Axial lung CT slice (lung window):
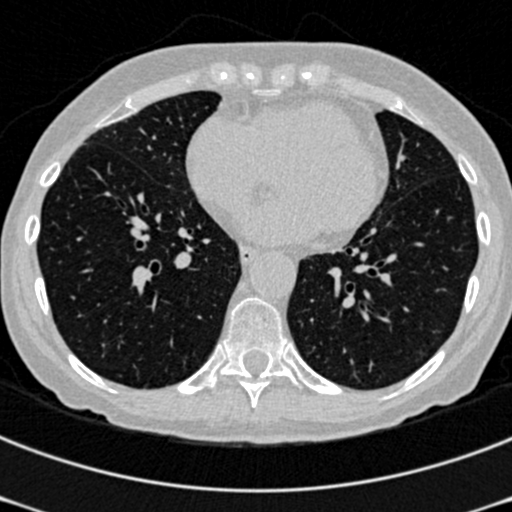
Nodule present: no